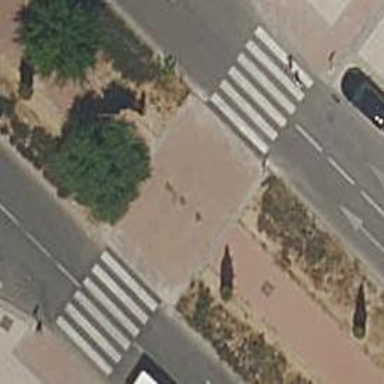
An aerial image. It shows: Zebra crossing on footway.